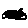
Label: star